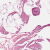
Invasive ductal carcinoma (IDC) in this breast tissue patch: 0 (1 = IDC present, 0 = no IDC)